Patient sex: M
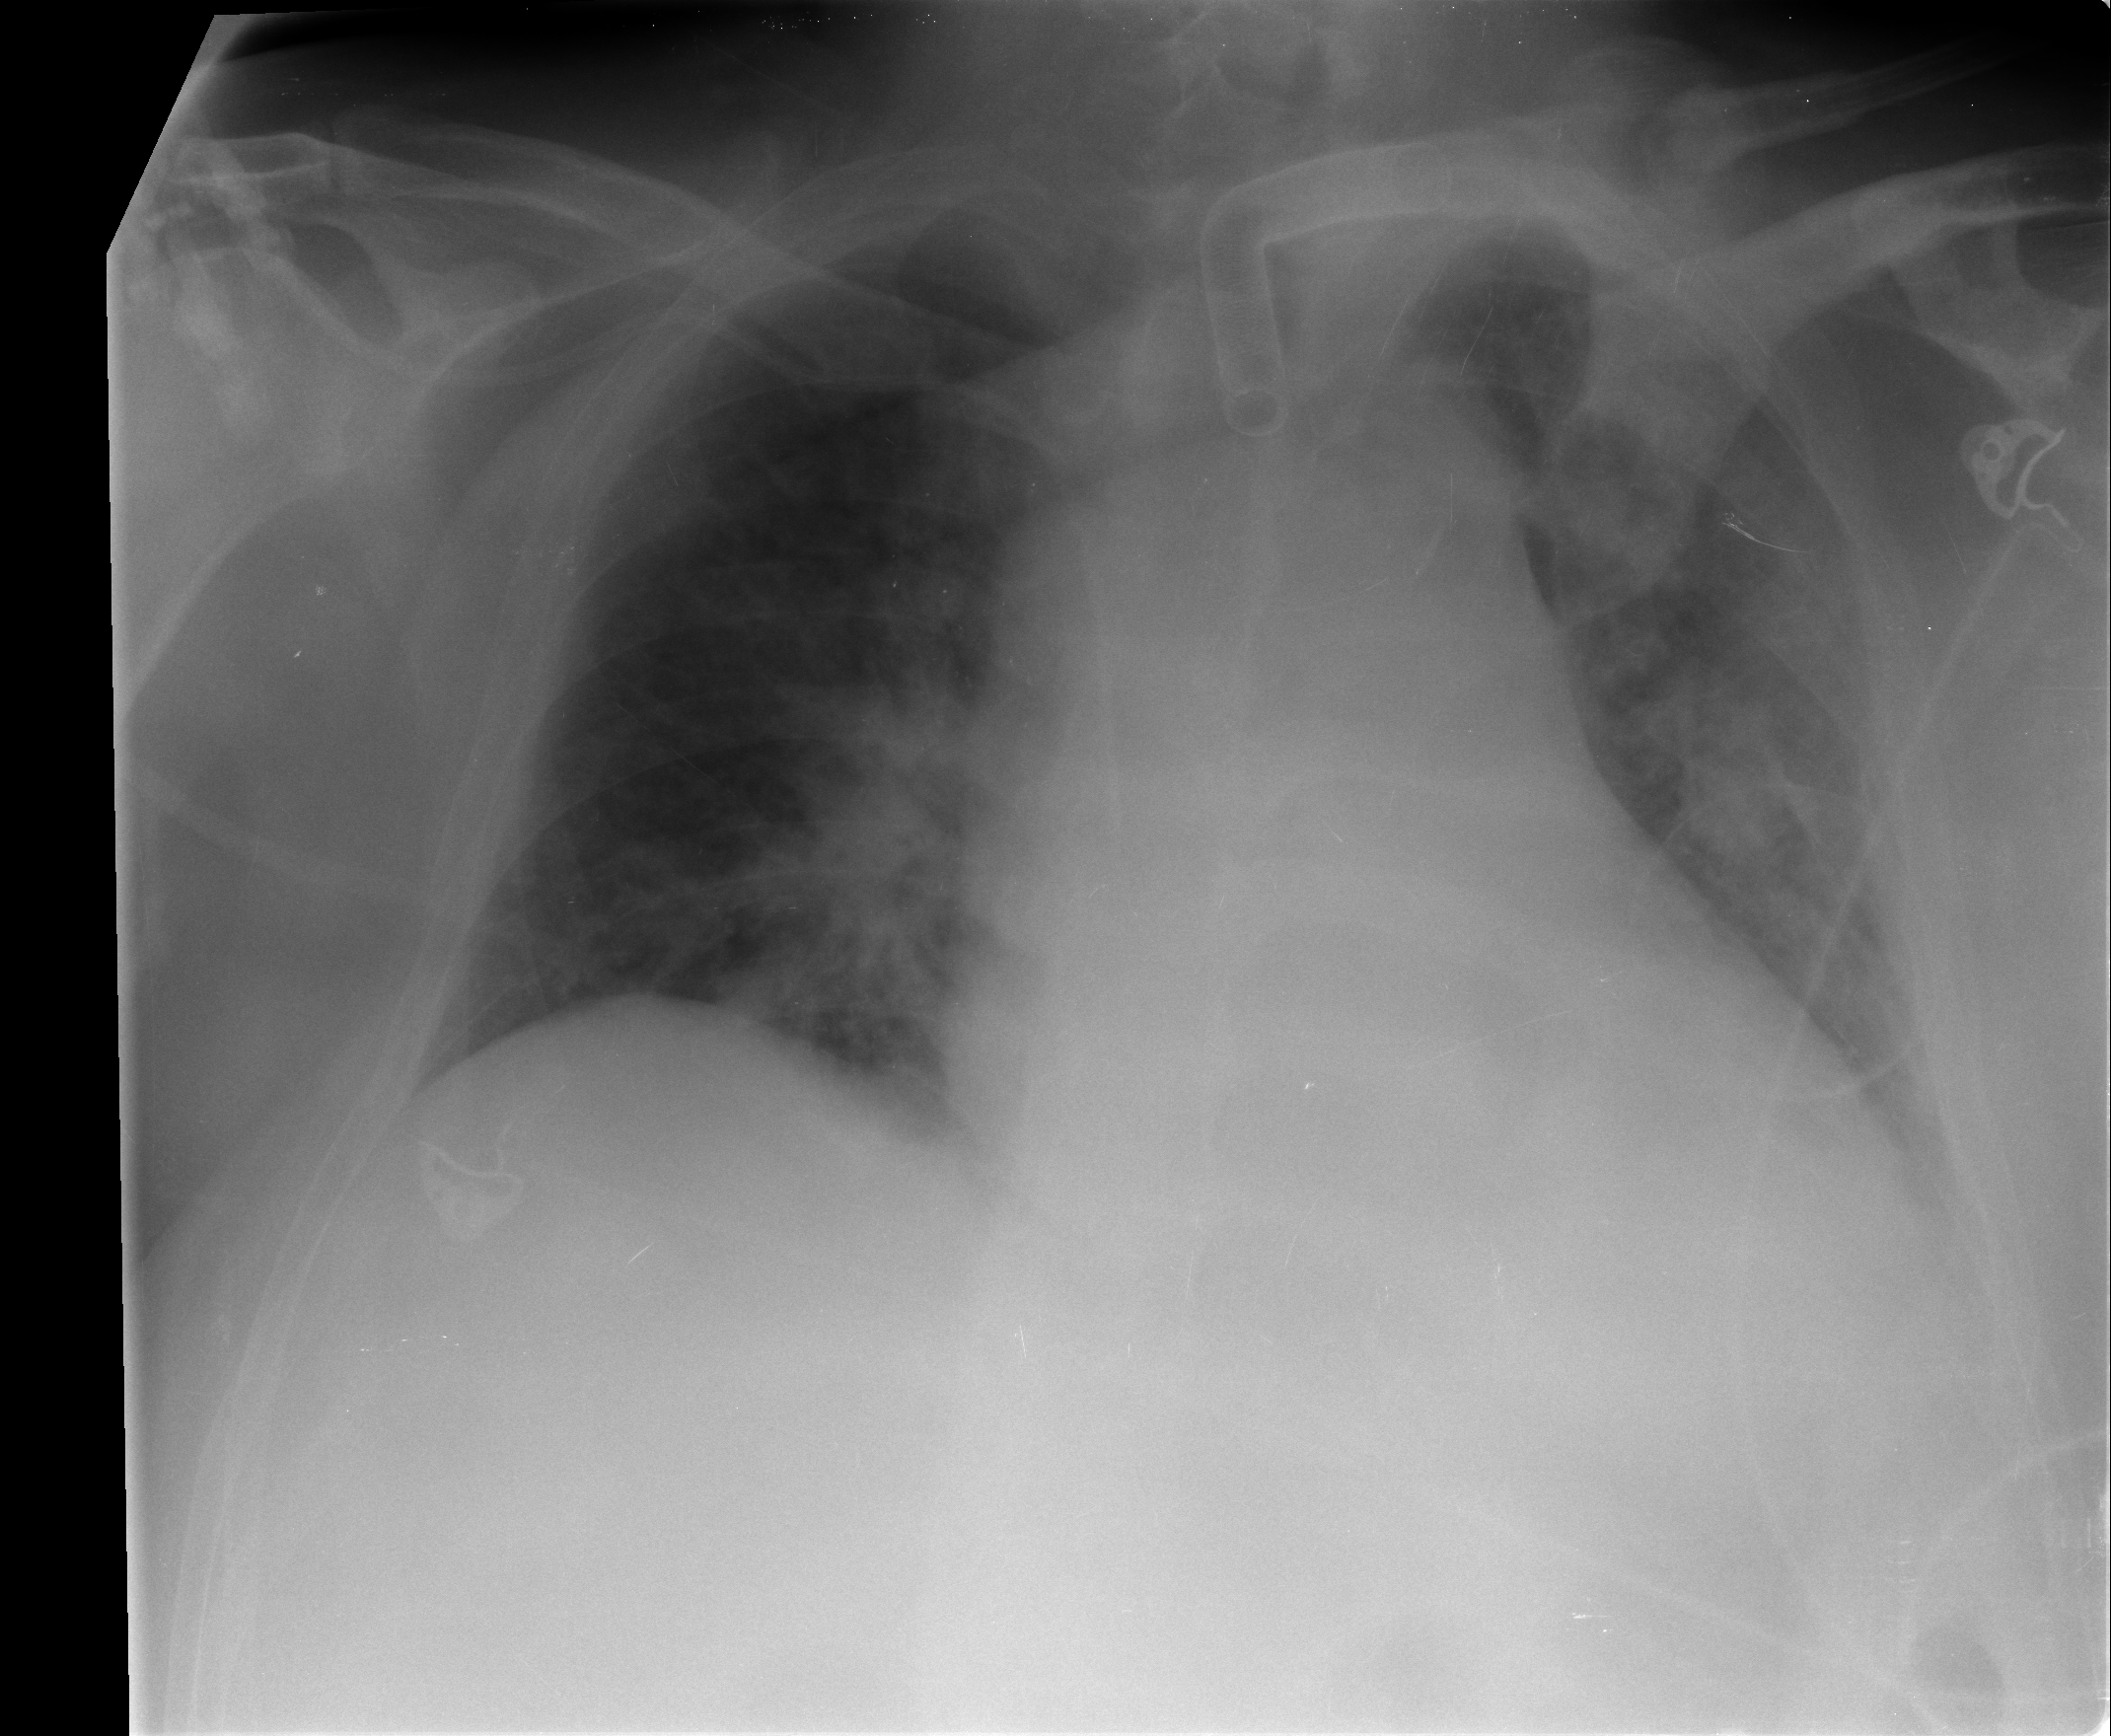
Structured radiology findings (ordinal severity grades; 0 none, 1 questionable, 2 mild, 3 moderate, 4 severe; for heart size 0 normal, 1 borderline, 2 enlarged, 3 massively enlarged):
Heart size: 2
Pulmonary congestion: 2
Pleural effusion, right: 0
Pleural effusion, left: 1
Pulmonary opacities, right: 2
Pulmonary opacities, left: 2
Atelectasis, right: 1
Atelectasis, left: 1